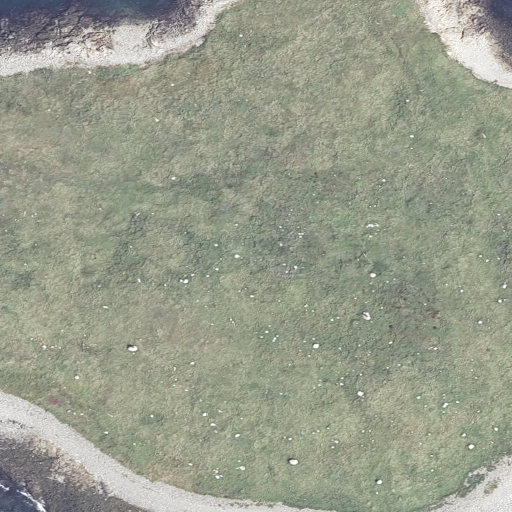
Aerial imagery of island in Maine named Heron Island containing grassland, herbaceous wetlands, barren land, and open water